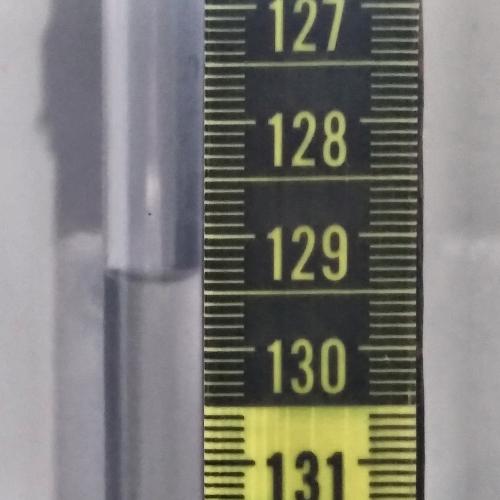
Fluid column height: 129.3 cm